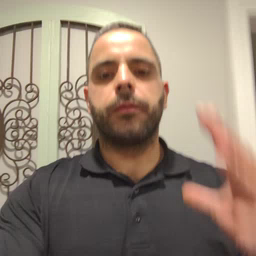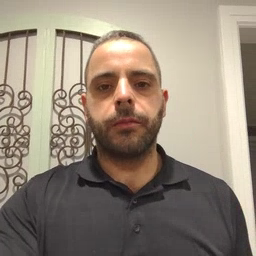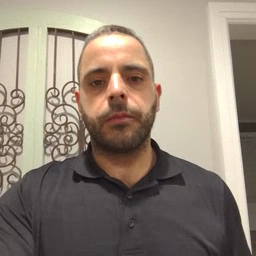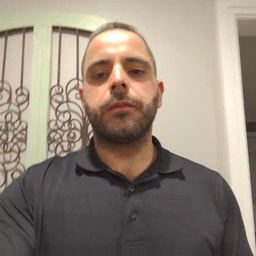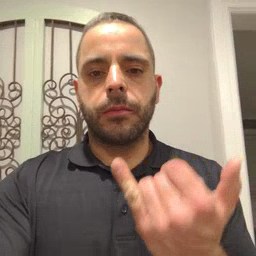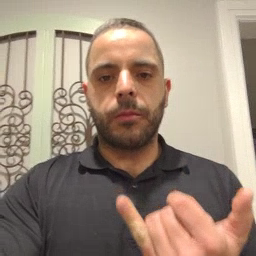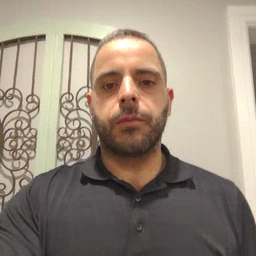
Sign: now